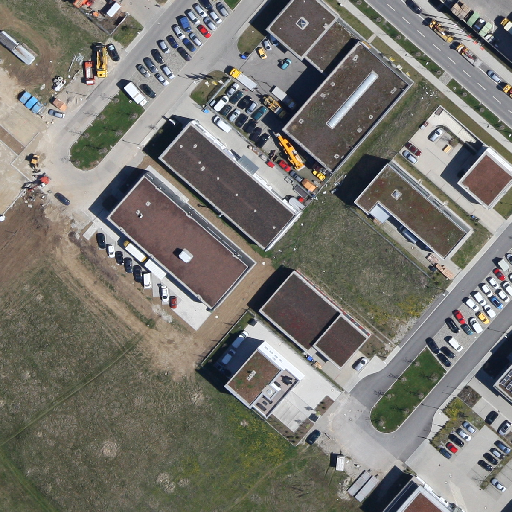
Referring expression: paved road